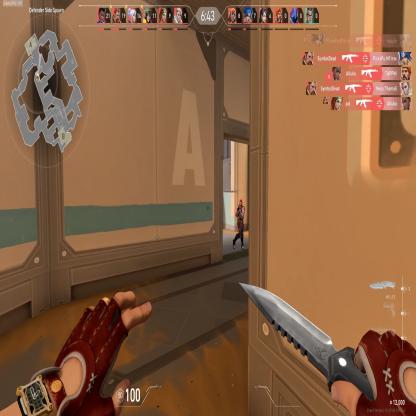
Label: enemy